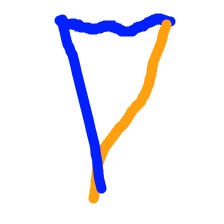
Shape: triangle